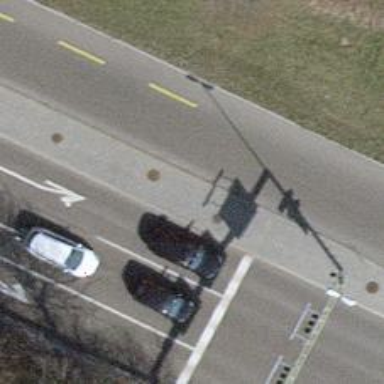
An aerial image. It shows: Road with traffic signals.